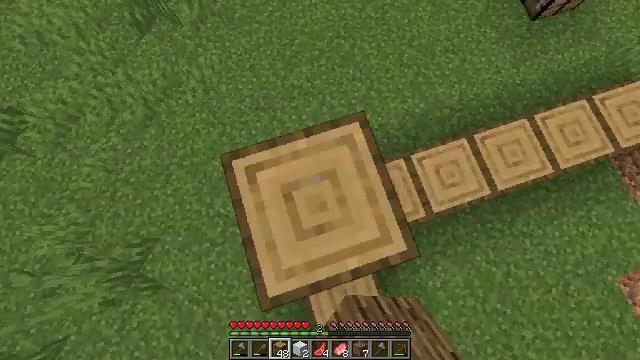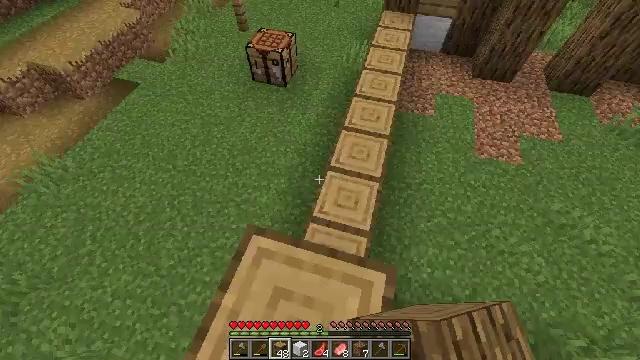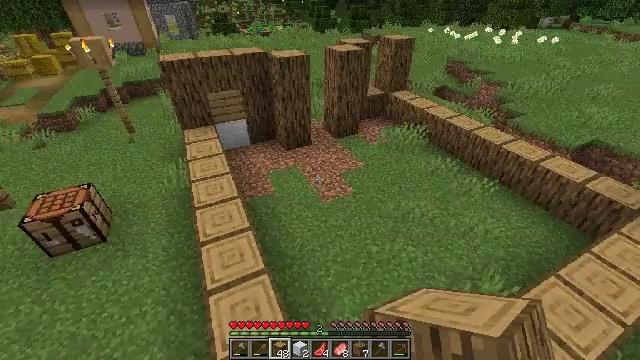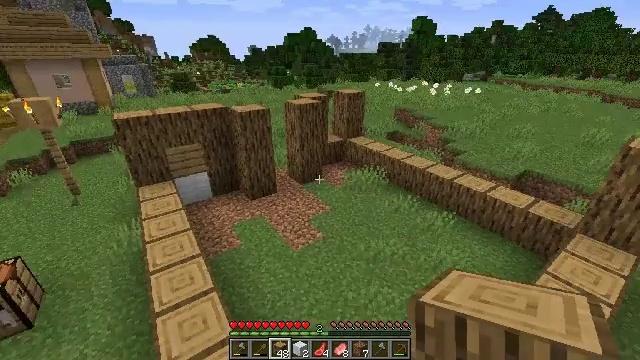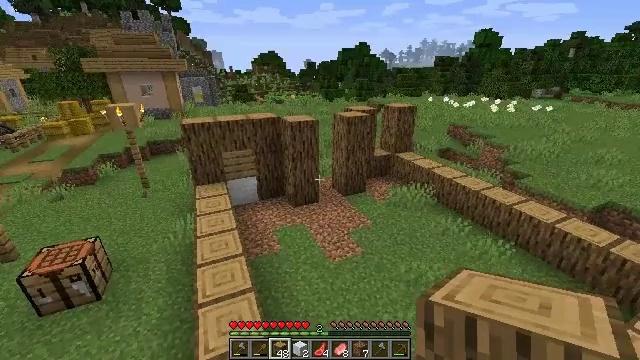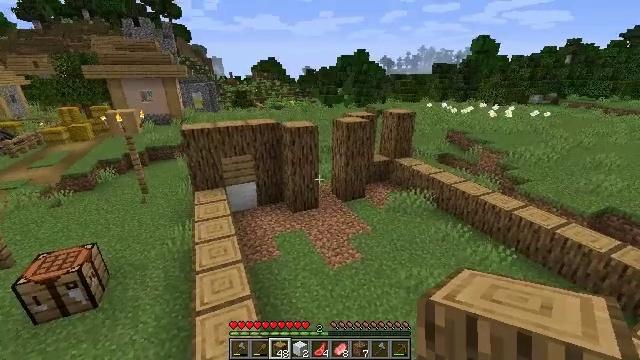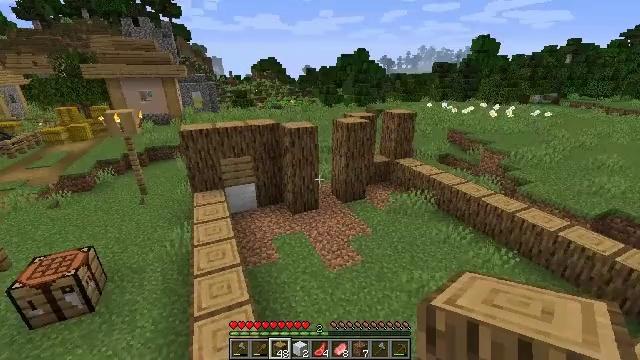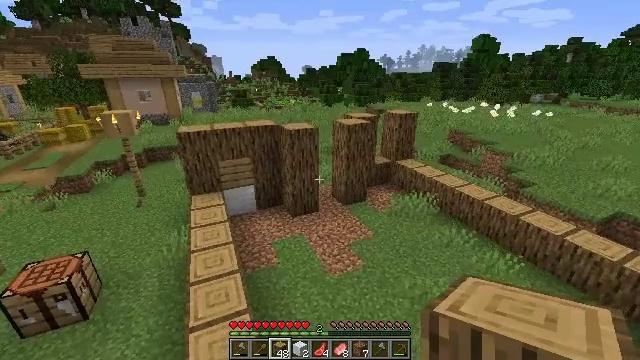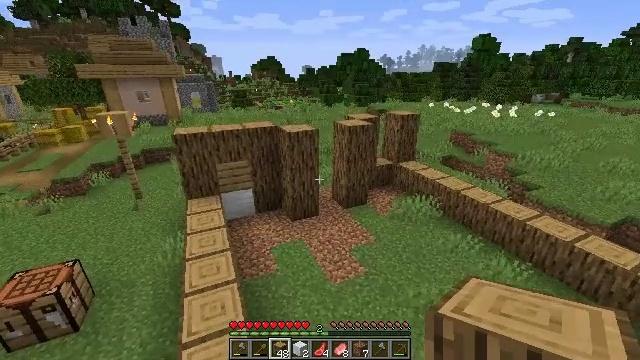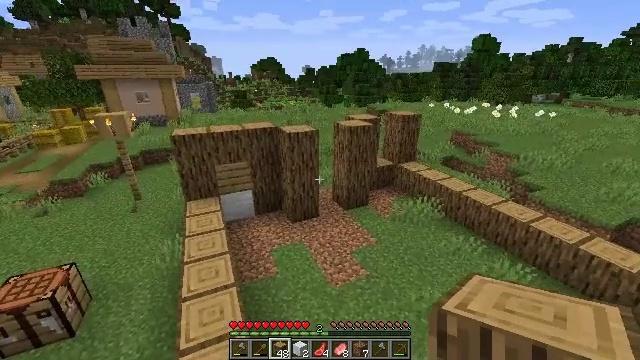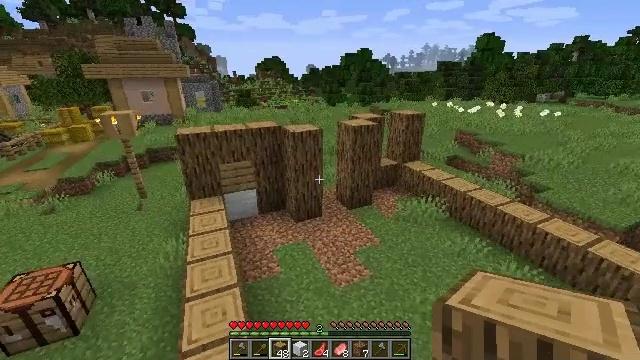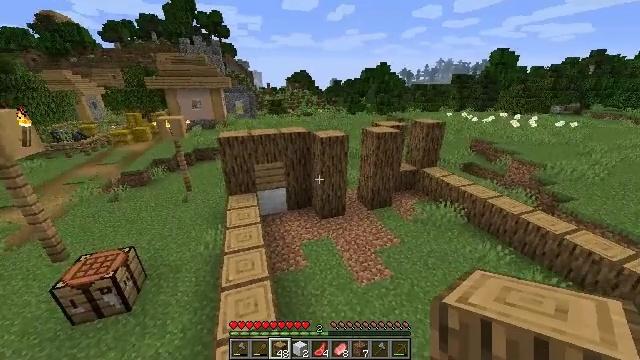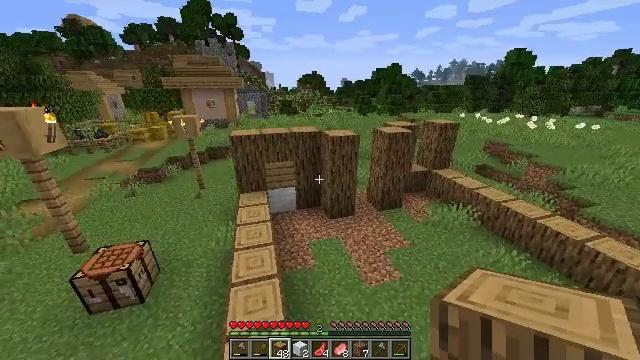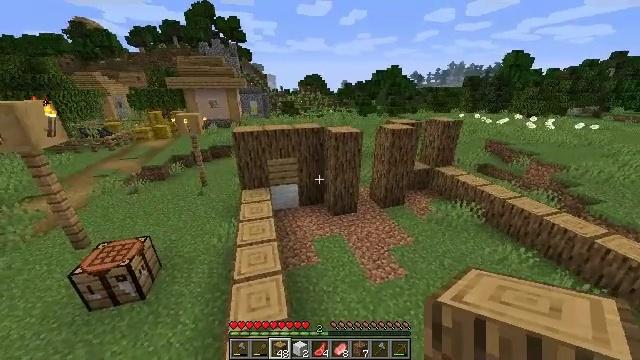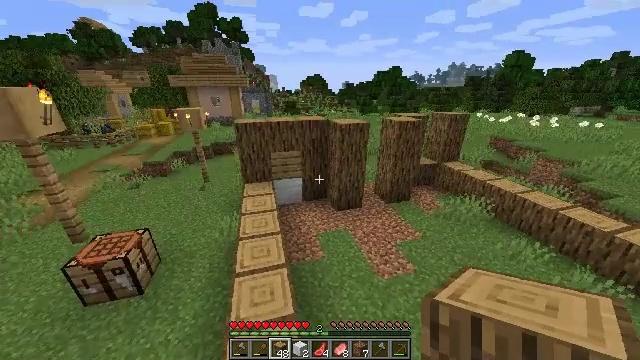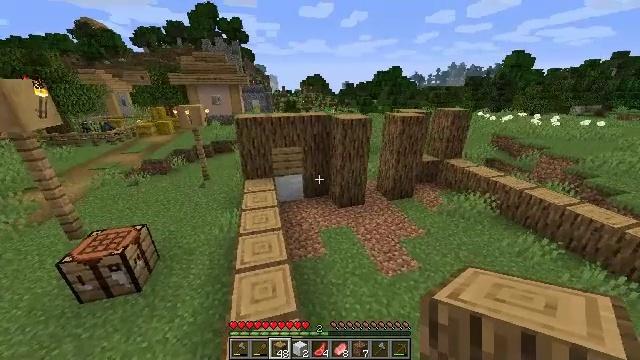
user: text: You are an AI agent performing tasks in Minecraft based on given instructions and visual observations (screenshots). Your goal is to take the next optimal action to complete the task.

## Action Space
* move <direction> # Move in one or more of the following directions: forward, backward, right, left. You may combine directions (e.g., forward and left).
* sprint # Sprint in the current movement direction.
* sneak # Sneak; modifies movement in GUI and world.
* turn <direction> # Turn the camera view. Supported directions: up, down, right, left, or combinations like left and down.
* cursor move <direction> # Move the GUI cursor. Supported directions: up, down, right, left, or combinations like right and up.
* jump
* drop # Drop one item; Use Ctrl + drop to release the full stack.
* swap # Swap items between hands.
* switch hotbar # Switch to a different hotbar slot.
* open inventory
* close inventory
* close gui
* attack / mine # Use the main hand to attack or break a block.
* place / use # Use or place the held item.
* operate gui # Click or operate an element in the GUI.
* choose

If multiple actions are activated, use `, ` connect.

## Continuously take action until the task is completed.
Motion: motion action
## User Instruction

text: Gather white wool from a build.
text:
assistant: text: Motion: turn right and up
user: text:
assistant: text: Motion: turn right and up
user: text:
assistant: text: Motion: turn right and up
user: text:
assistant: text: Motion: turn left and up
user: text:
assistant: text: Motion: move forward, turn up
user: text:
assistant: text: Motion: move forward
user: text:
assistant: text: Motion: move forward
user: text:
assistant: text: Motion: no_op
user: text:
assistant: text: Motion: move forward
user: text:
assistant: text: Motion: move forward and move left
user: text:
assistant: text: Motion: move forward and move left, turn left
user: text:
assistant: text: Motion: move forward and move left, turn left
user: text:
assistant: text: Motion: move forward and move left
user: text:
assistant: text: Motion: move forward and move left
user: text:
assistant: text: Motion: move forward and move left
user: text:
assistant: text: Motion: move forward and move left
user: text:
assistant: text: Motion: move forward and move left
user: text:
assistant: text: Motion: move forward, turn right and up
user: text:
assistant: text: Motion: move forward, turn right and up
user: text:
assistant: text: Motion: move forward, turn right and up
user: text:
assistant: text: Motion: move forward
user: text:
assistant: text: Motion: move forward
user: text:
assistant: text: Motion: move forward
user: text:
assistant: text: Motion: move forward
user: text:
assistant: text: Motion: move forward, turn right
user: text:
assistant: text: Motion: move forward
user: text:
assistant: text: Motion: move forward
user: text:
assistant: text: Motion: move forward
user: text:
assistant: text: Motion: move forward
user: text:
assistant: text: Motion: move forward, turn left